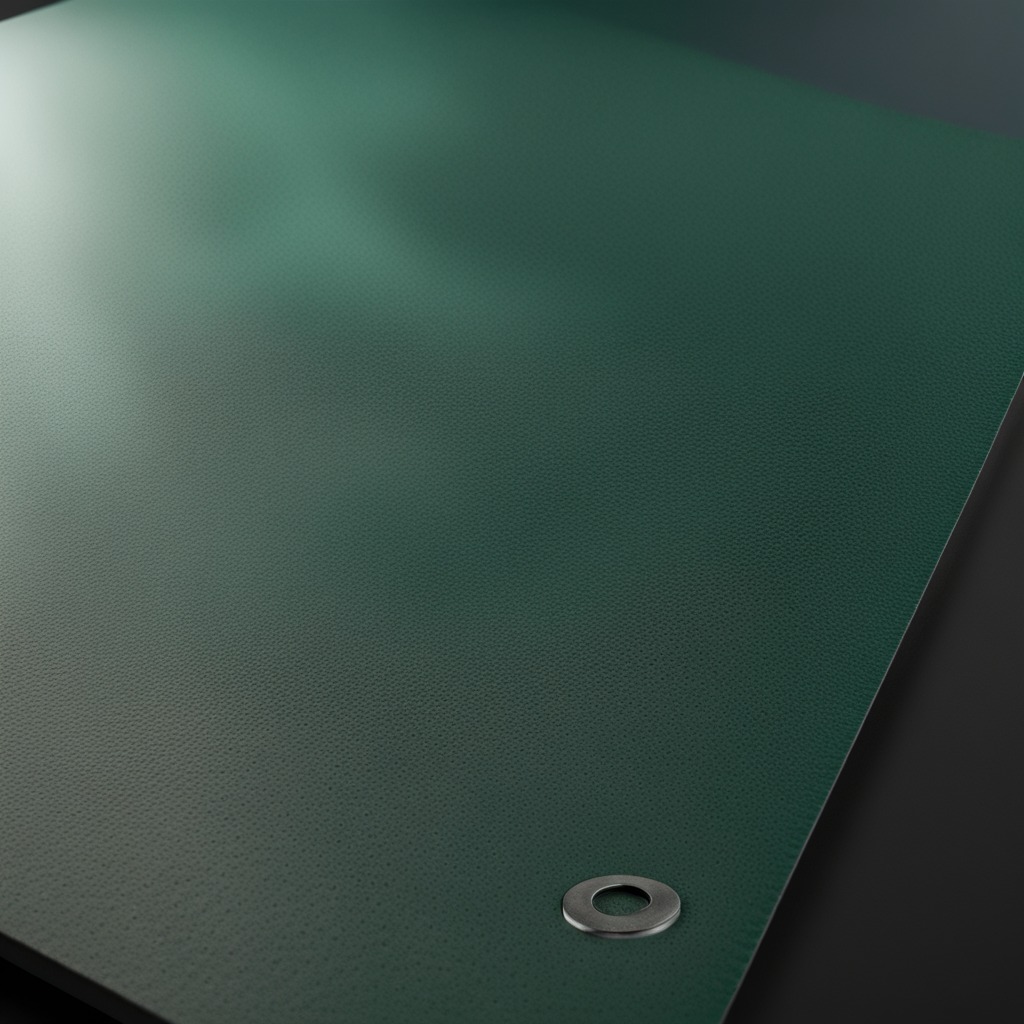
A flat metal washer lies on the clean granite tabletop covered with a green rubber mat inside a workshop under bright overhead lighting crisp shadows high clarity worn but beneath the mat